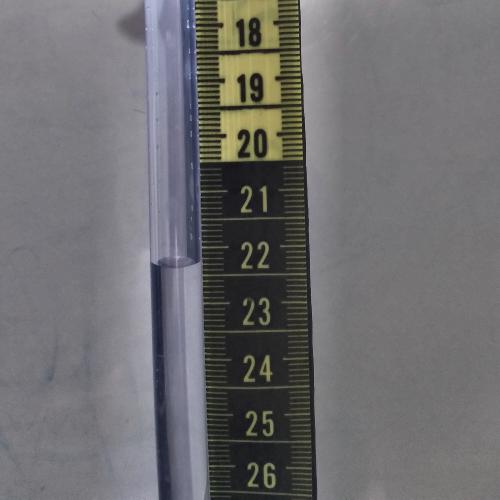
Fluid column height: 22.3 cm